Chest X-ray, PA view. Patient: 45 years old, sex F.
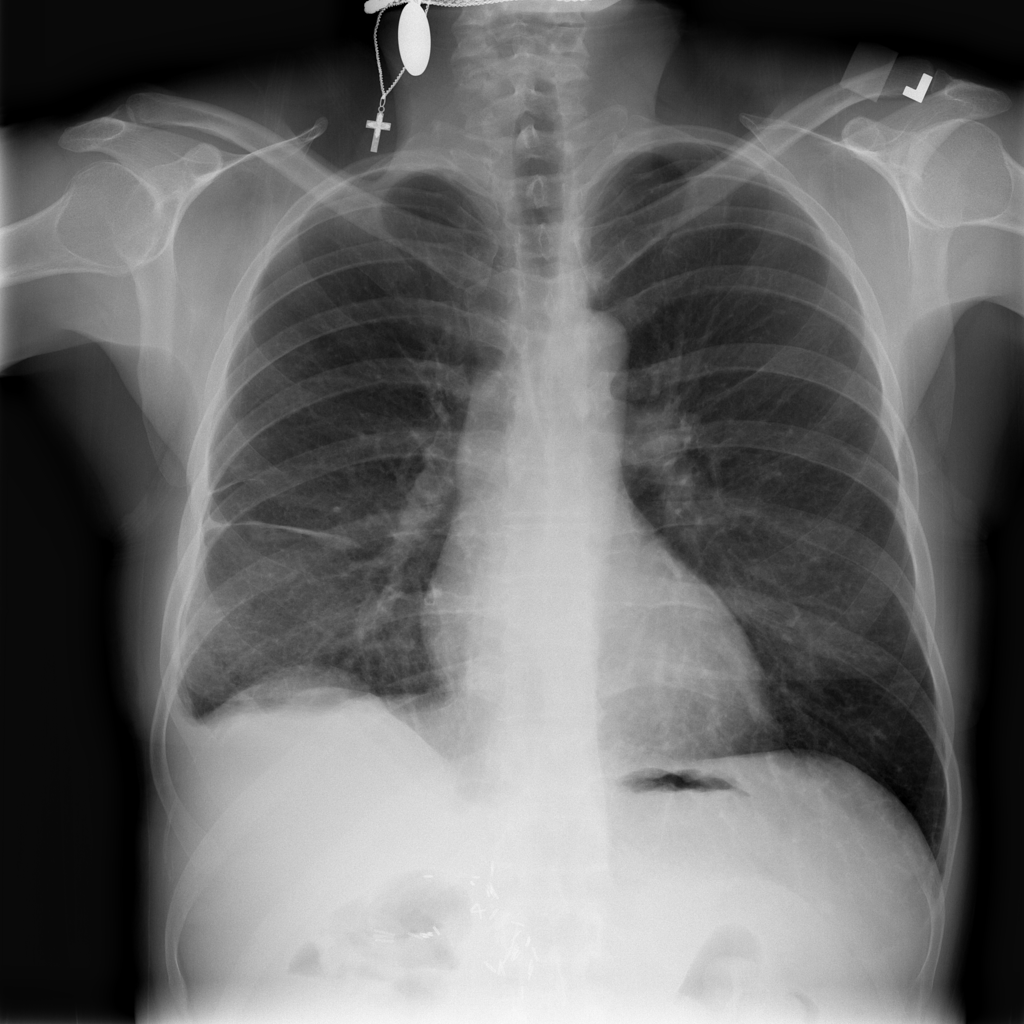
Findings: Fibrosis, Pleural_Thickening